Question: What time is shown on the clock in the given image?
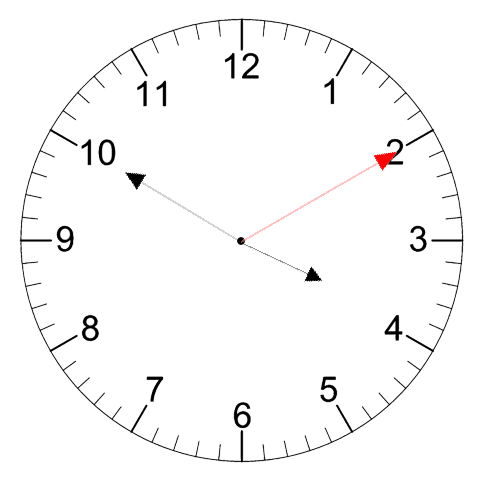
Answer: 03:50:10